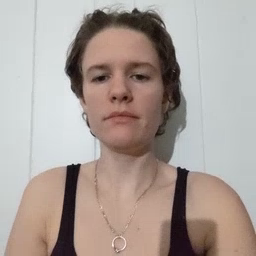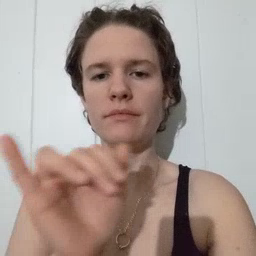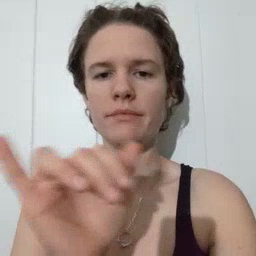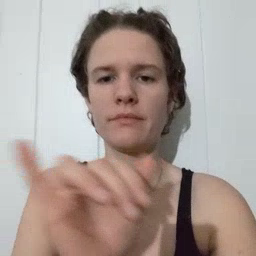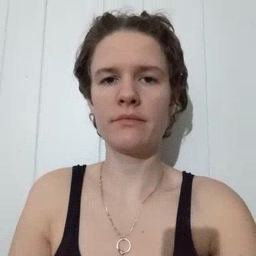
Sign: same